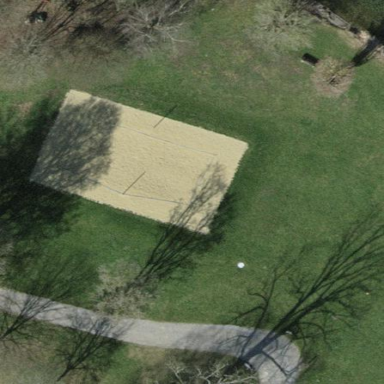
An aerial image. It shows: Sandy pitch designated for beach volleyball.